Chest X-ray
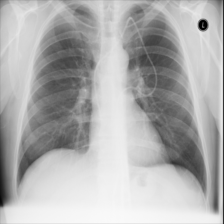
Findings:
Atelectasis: negative
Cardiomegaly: negative
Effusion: negative
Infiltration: negative
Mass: negative
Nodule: negative
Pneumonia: negative
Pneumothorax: negative
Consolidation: negative
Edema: negative
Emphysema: negative
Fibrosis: negative
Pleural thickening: negative
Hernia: negative